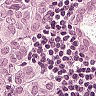
Metastatic tissue present: yes